Field crop: maize
Growth stage: 2
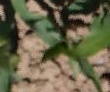
Species: maize